Question: a few days ago I realized that my homepage 'www.blog-it-solutions.de' will not correctly represented in iPhone Safari.
This is how it looks:

Has anyone an idea what happend?
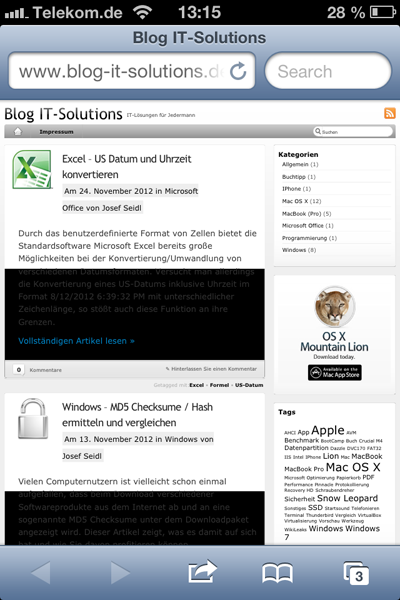
Answer: Maybe it's a png which is somewhere in the page, i've had the same problem on my website and I solved it by converting the png into jpeg and it worked